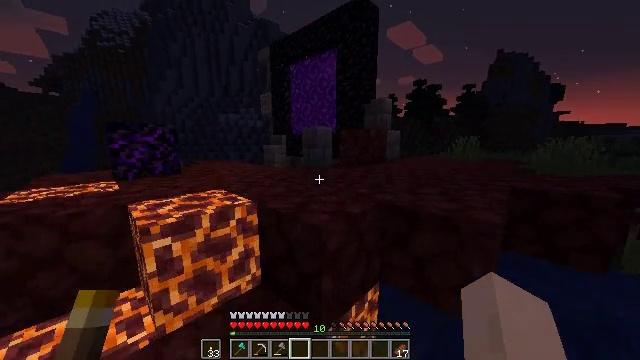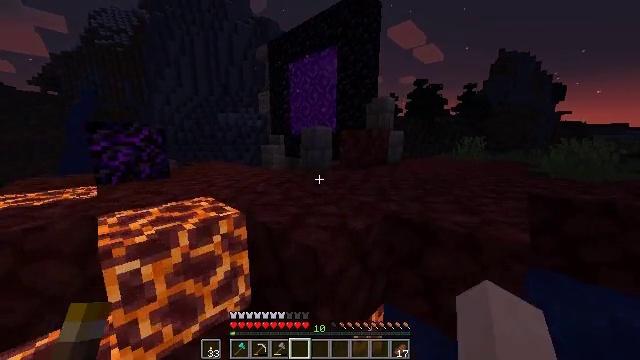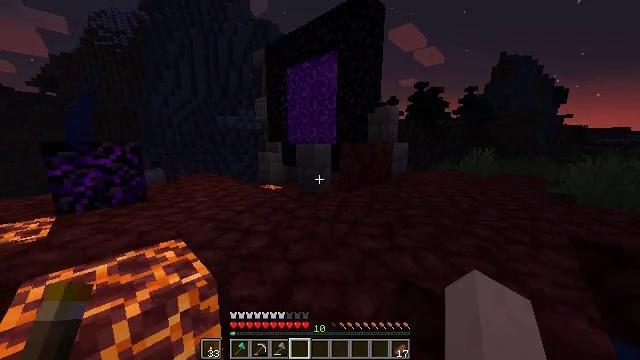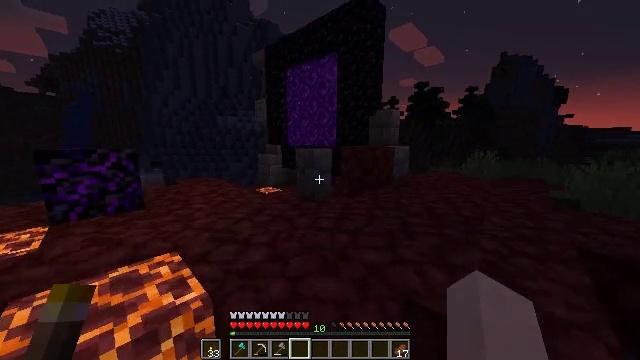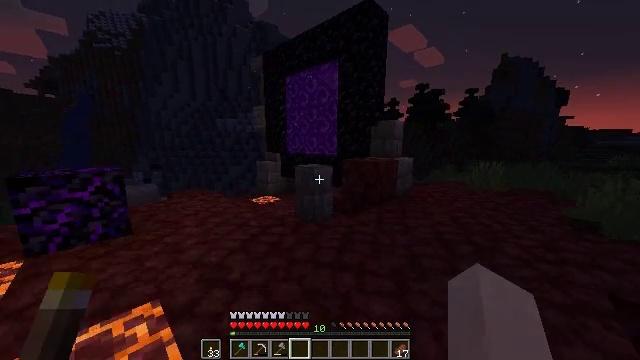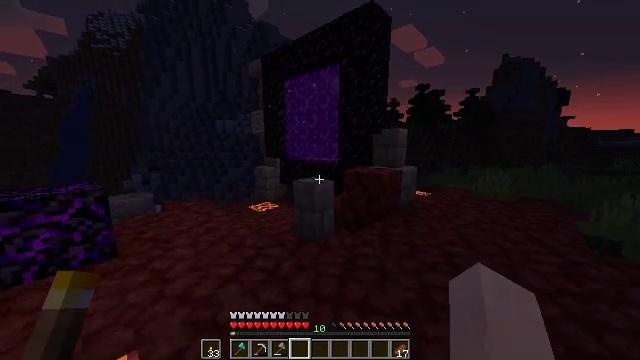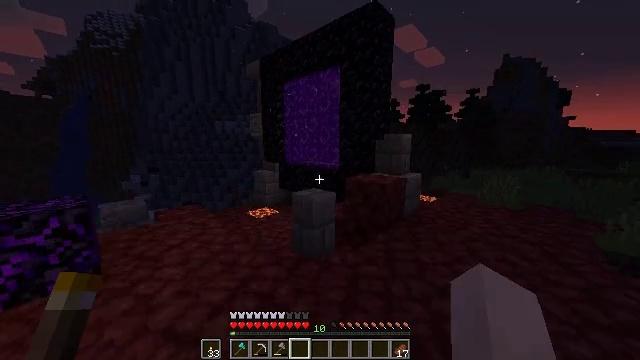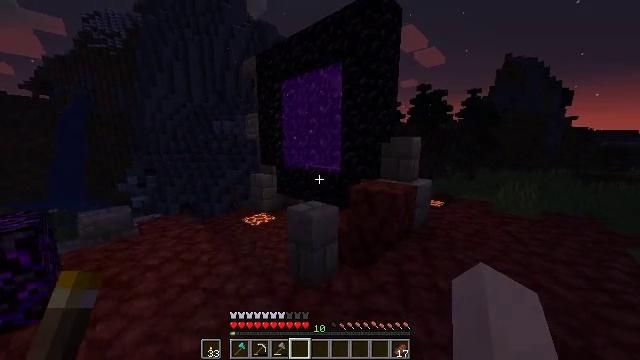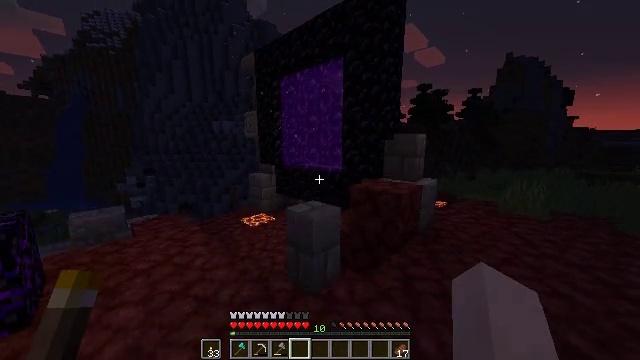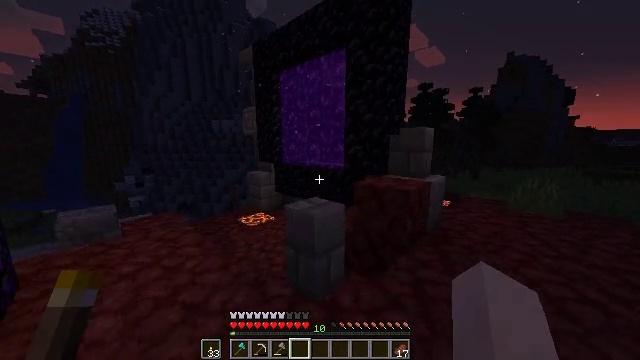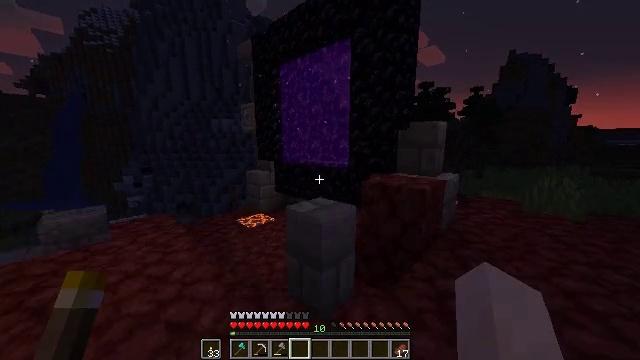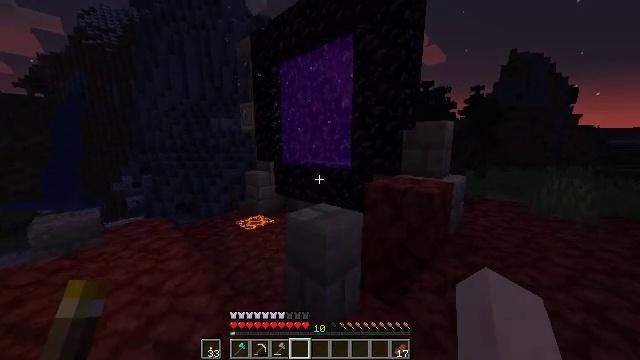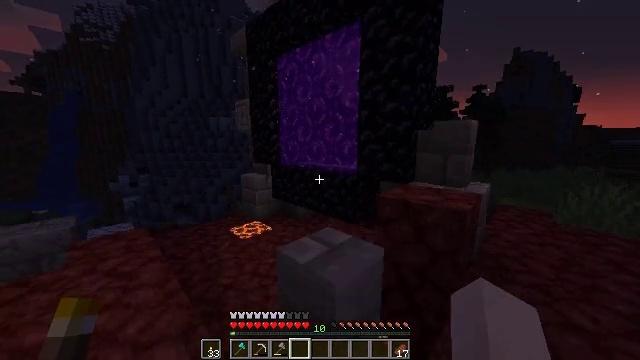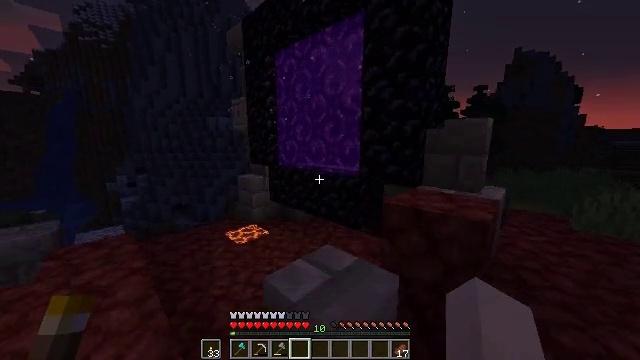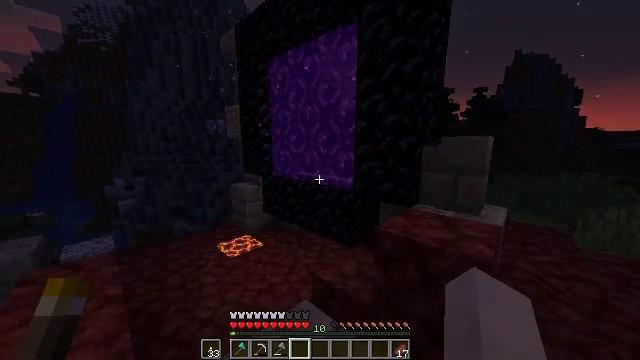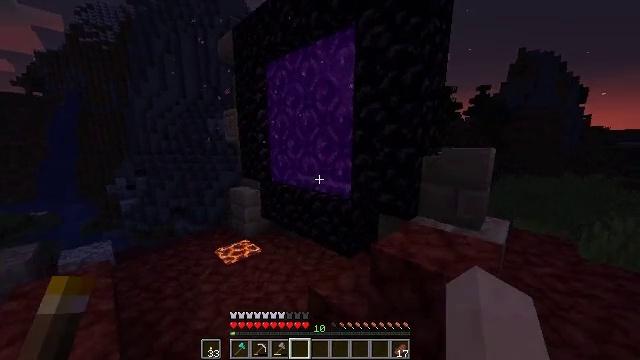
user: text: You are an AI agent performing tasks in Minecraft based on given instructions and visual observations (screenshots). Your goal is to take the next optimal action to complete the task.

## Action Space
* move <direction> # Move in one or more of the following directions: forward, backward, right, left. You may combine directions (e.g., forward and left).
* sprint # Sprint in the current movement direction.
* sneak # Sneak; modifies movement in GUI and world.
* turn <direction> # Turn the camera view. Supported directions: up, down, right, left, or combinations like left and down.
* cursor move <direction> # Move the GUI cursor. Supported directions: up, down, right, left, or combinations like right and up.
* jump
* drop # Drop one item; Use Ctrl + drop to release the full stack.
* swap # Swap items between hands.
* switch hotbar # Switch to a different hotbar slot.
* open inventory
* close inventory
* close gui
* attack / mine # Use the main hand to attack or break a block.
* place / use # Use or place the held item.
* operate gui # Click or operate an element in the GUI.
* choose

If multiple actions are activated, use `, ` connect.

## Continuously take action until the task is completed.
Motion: motion action
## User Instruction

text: Gather netherrack as a building material.
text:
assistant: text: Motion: move forward, sprint
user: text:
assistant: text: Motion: move forward, sprint, jump
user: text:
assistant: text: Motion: move forward, sprint, jump
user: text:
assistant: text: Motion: move forward, sprint, jump
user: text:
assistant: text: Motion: move forward, sprint, jump
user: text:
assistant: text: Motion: move forward, sprint
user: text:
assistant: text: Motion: move forward, sprint
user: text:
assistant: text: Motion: move forward and move left, sprint
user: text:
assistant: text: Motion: move forward and move left, sprint
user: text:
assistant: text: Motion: move forward and move left, sprint
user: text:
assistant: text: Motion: move forward, sprint
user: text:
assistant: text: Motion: move forward, sprint
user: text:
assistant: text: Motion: move forward, sprint
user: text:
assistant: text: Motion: move forward, sprint, jump
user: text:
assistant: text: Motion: move forward, sprint, jump
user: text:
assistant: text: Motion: move forward, sprint, turn down, jump
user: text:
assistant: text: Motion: move forward, sprint
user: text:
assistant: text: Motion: move forward, sprint
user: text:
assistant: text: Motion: move forward, sprint
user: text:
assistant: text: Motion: move forward and move left, sprint
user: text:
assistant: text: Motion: move forward and move left, sprint
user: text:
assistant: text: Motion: move forward and move left, sprint
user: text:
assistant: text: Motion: move forward and move left, sprint
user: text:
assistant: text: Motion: move forward and move left, sprint
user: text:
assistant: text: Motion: move forward, sprint
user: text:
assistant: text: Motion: move forward, sprint
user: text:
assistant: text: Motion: move forward, sprint
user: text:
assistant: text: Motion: move forward, sprint
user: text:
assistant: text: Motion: move forward, sprint
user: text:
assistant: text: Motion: move forward, sprint